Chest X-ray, PA view. Patient: 36 years old, sex M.
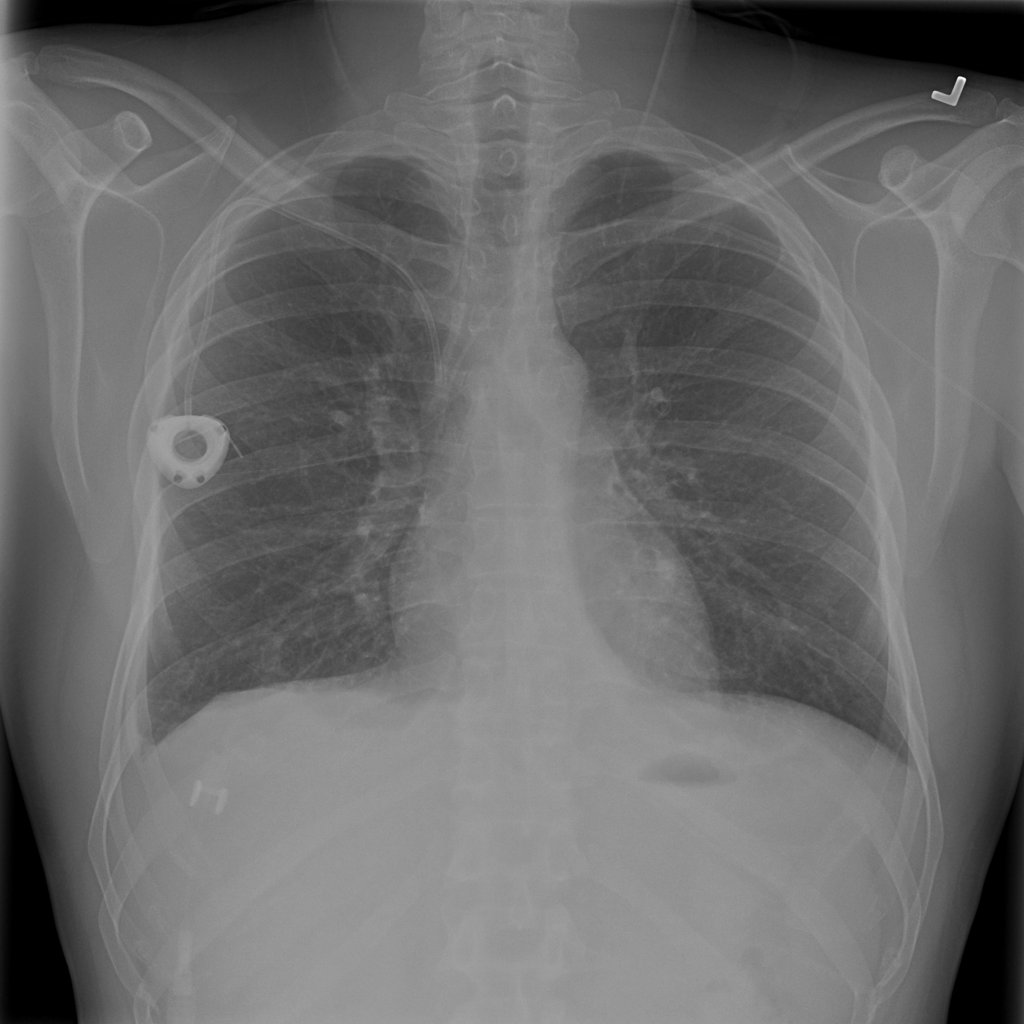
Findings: Effusion